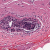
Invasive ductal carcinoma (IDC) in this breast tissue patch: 0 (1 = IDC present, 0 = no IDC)